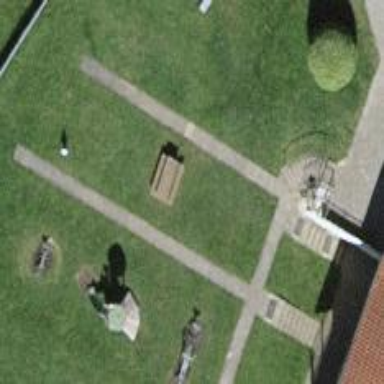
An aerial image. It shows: Picnic table located in leisure land area.